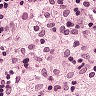
Metastatic tissue present: no